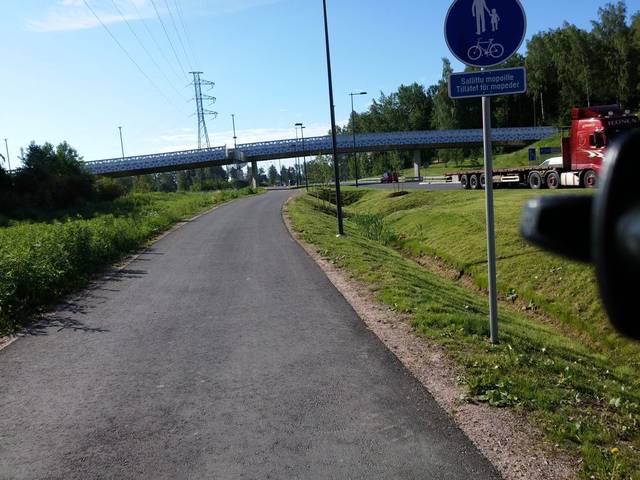
Region: Finland
Coordinates: 60.169, 24.621